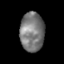
Tissue: skin
Cell type: Epithelial cells
Senescence score: 0.2448
Nuclear area (px): 929
Mean DAPI intensity: 120.245